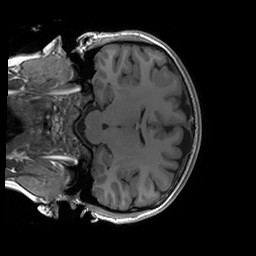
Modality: T1w
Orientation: coronal